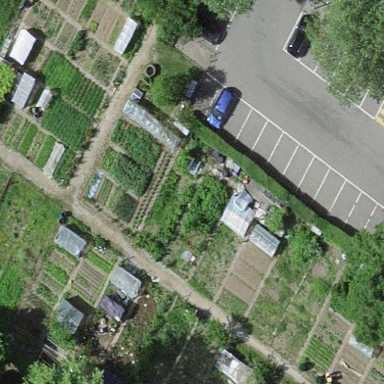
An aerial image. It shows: Allotments area.